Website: home-depot
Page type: store-pickup
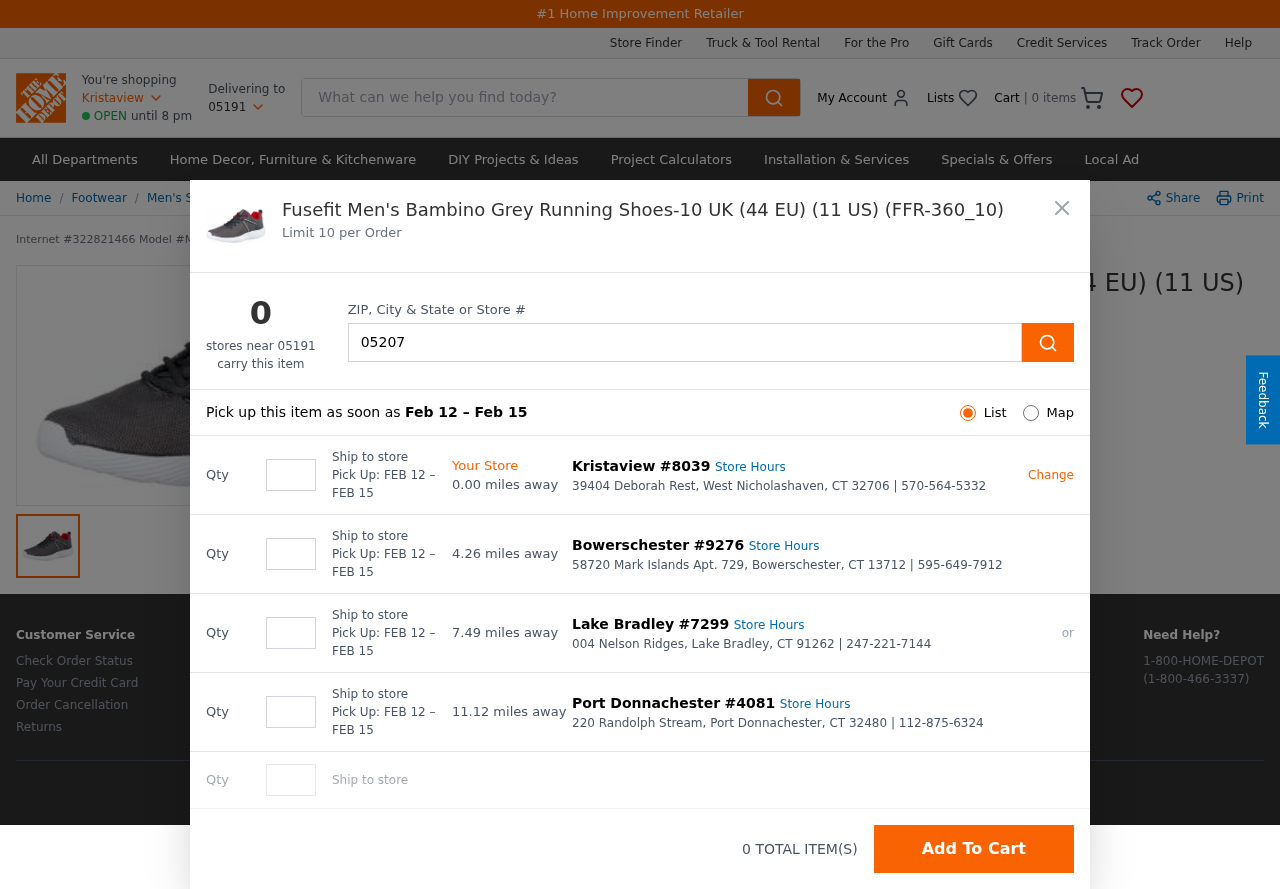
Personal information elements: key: PII_CITY
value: Kristaview
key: PII_LOCATION1_CITY_STATE_ZIP
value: West Nicholashaven, CT 32706
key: PII_LOCATION1_STREET
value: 39404 Deborah Rest
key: PII_LOCATION2_CITY
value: Bowerschester
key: PII_LOCATION2_CITY_STATE_ZIP
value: Bowerschester, CT 13712
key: PII_LOCATION2_STREET
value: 58720 Mark Islands Apt. 729
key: PII_LOCATION3_CITY
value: Lake Bradley
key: PII_LOCATION3_CITY_STATE_ZIP
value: Lake Bradley, CT 91262
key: PII_LOCATION3_STREET
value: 004 Nelson Ridges
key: PII_LOCATION4_CITY
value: Port Donnachester
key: PII_LOCATION4_CITY_STATE_ZIP
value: Port Donnachester, CT 32480
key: PII_LOCATION4_STREET
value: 220 Randolph Stream
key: PII_POSTCODE
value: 05191
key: PII_POSTCODE2
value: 05207
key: PII_LOCATION1_PHONE
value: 570-564-5332
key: PII_LOCATION2_PHONE
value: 595-649-7912
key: PII_LOCATION3_PHONE
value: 247-221-7144
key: PII_LOCATION4_PHONE
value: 112-875-6324
Product elements: key: PRODUCT1_BREADCRUMB
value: Footwear
Men's Shoes
Sports & Outdoor Shoes
Running Shoes
Fusefit Men's Running Shoes
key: PRODUCT1_NAME
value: Fusefit Men's Bambino Grey Running Shoes-10 UK (44 EU) (11 US) (FFR-360_10)
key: PRODUCT_INTERNET_NUMBER
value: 322821466
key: PRODUCT_MODEL_NUMBER
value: MW_OHW841472
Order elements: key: ORDER_NUM_ITEMS
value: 0
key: ORDER_PICKUP_DATE_RANGE
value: FEB 12 – FEB 15
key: ORDER_PICKUP_DATE_RANGE
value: Feb 12 – Feb 15
Search elements: key: HEADER_SEARCH
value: What can we help you find today?
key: SEARCH_STORE_LOCATION
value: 05207
Other elements: key: STORE1_DISTANCE
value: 0.00
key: STORE1_NUMBER
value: #8039
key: STORE2_DISTANCE
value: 4.26
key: STORE2_NUMBER
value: #9276
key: STORE3_DISTANCE
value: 7.49
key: STORE3_NUMBER
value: #7299
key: STORE4_DISTANCE
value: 11.12
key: STORE4_NUMBER
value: #4081